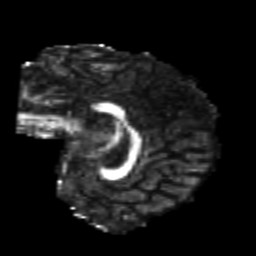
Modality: FA
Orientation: sagittal
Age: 24
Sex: female
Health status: healthy
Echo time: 0.074 s